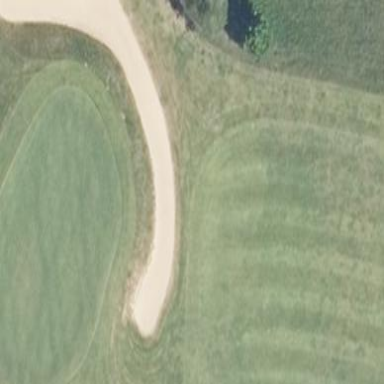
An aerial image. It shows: Bunker on golf course.